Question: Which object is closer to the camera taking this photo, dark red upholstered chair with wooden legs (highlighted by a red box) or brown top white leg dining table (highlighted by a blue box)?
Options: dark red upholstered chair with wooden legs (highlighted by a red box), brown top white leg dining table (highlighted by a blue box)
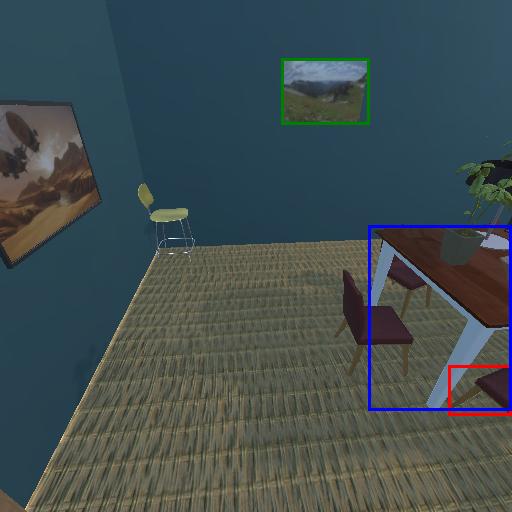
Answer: dark red upholstered chair with wooden legs (highlighted by a red box)